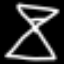
Label: hourglass